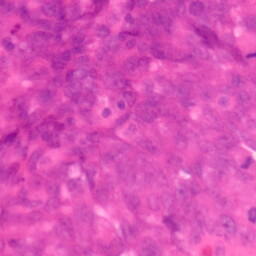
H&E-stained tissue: Colon